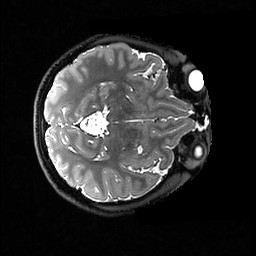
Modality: T2w
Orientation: axial
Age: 24
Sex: female
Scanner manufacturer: ge
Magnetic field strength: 3 T
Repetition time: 3.202 s
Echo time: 0.06582 s